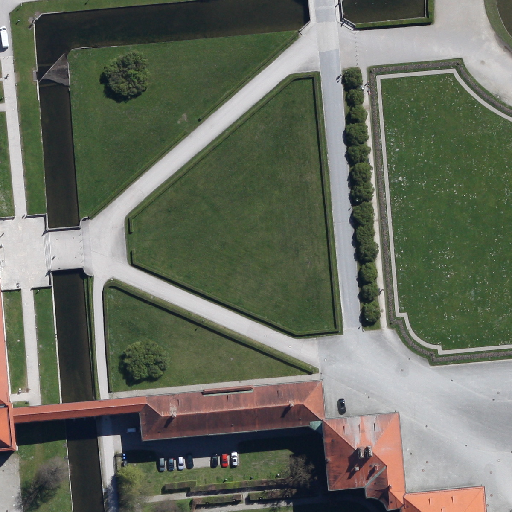
Referring expression: car